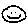
Label: smiley face